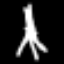
Label: fork